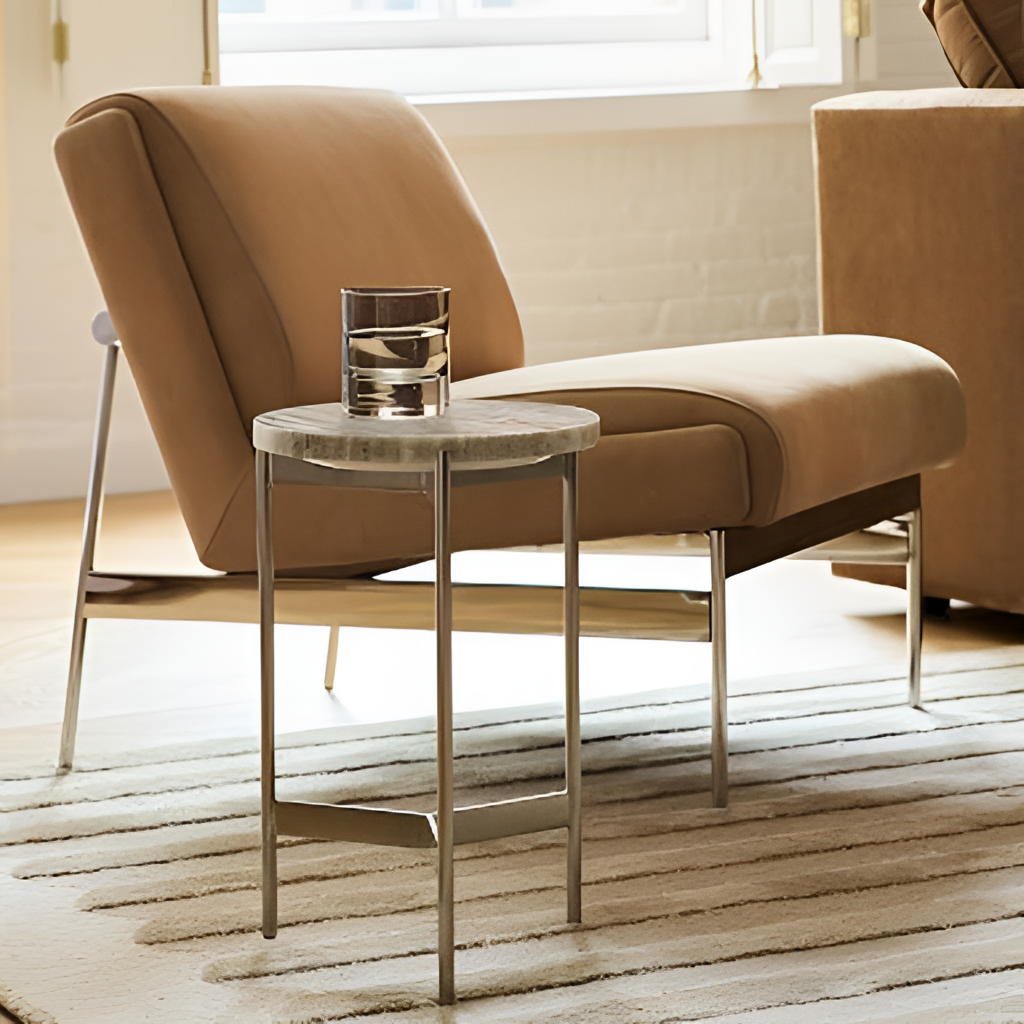
caramel leather chair, living room, wood flooring, with plank pattern, paint wallpaper, with solid pattern, modern